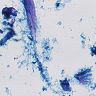
Metastatic tissue present: no